Field crop: maize
Growth stage: 1
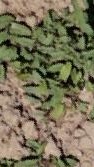
Species: convolvulus